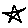
Label: star